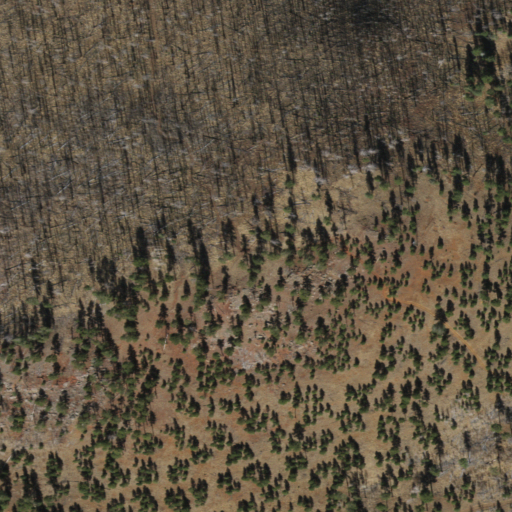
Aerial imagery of mountain in Arizona named Sizer Knoll containing shrub, evergreen forest, and grassland